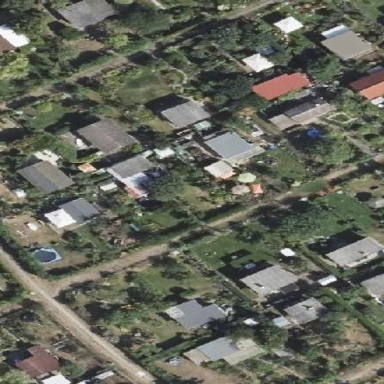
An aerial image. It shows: Plot in the allotments.